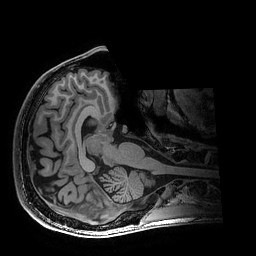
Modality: T1w
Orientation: axial
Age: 25
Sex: male
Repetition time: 0.0077 s
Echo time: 0.0034 s